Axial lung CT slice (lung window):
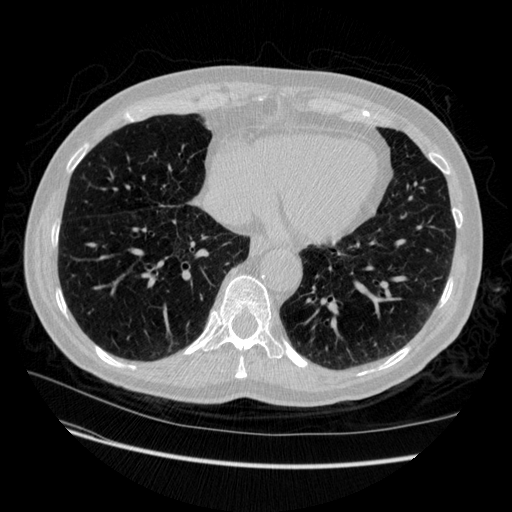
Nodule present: no